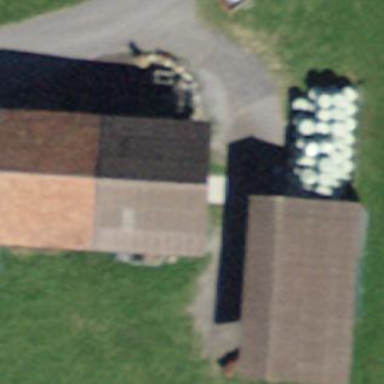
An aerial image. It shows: Rural barn.